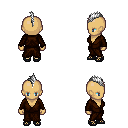
a pixel art fantasy rpg character, female body template, human, tanned skin, brown robe, magenta pants, white mohawk hairstyle, ghillies, four views (front, back, left, right), 2x2 character sprite sheet, small pixel art, hard edges, no anti-aliasing